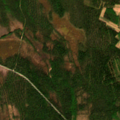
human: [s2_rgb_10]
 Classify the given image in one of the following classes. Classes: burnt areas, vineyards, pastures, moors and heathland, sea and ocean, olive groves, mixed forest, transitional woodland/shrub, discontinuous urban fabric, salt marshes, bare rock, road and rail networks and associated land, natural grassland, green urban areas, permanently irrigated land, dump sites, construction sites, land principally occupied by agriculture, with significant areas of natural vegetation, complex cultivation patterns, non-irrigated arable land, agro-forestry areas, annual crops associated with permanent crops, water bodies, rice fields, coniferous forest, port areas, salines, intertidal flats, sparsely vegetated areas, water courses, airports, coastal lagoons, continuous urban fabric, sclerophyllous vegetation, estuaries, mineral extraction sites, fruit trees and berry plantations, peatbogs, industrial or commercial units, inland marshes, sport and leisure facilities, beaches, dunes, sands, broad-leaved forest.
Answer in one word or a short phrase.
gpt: mixed forest, transitional woodland/shrub